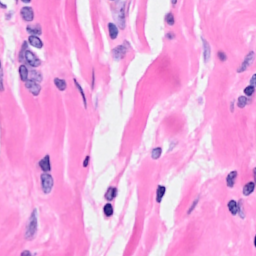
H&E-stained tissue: Breast